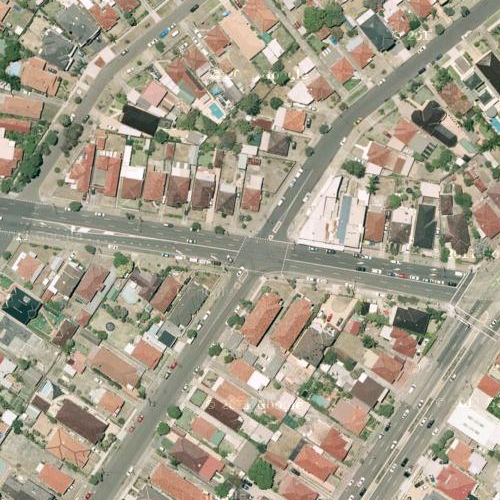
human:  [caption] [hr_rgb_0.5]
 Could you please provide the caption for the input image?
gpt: Many houses arranged in lines while some roads go through this area .

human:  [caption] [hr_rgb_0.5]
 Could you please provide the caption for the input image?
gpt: Lots of houses arranged in lines with some roads go across this area .

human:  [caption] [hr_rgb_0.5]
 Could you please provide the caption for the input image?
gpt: This is a residential area with many houses arranged in lines and some roads go through this area .

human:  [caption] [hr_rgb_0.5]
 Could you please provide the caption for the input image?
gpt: A residential area with many houses arranged in lines .

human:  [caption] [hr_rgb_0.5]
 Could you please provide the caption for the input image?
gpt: A residential area with many houses arranged in lines and some roads go through this area .